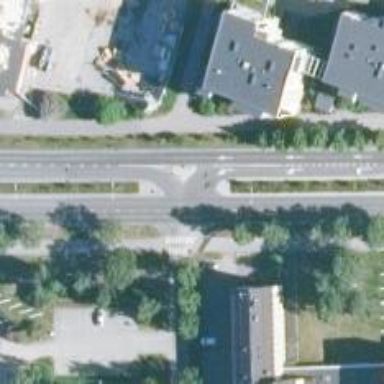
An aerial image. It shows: Asphalt road that is classified as tertiary link.